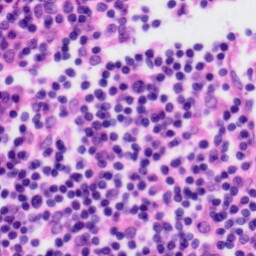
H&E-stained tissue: Tonsil